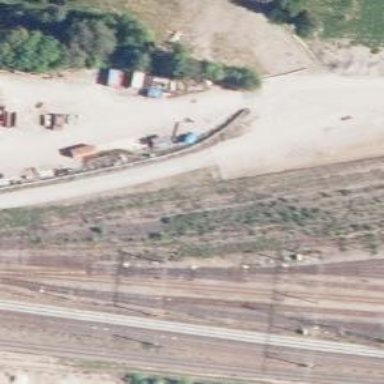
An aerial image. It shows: Railway spur service.